Interaction volume radius: 5 \u00c5
Interaction volume height: 10 \u00c5
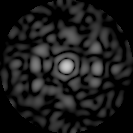
Disorder parameter: 0.8545